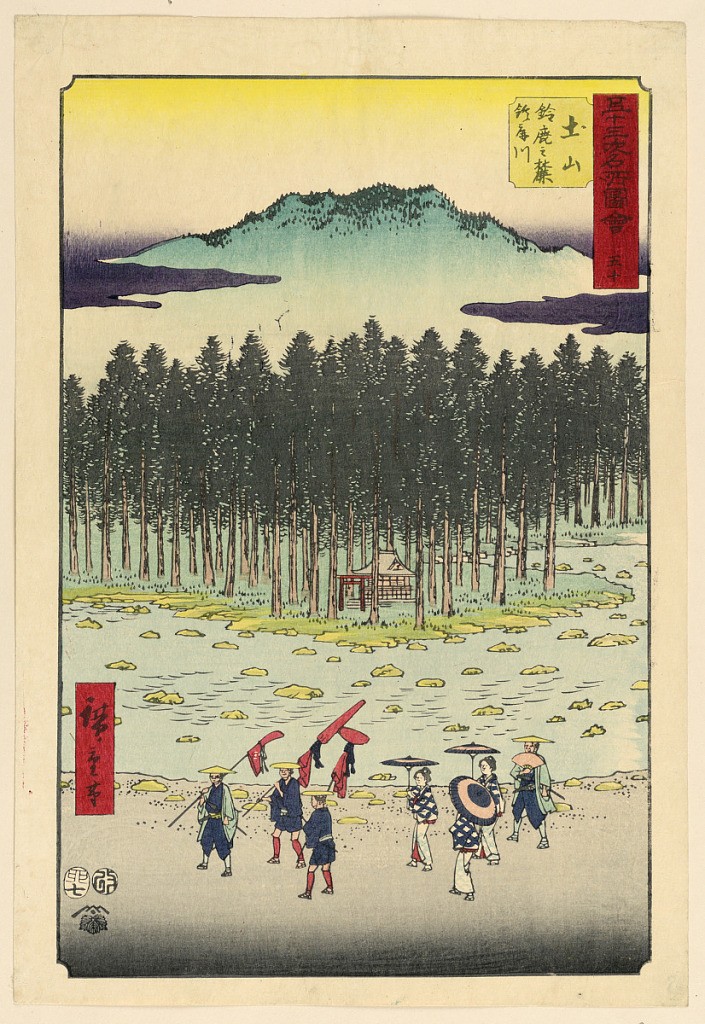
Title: Processional
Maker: Ando Hiroshige, Japanese, 1797–1858
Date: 1797-1858
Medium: Woodblock print in colored ink on paper
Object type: Print
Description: A procession of seven people walk by a shrine buried in the forest. Between them is a rocky river. Three men in front are carrying a red banner, followed by three women carrying matching parasols. The last man is holding a folding fan.